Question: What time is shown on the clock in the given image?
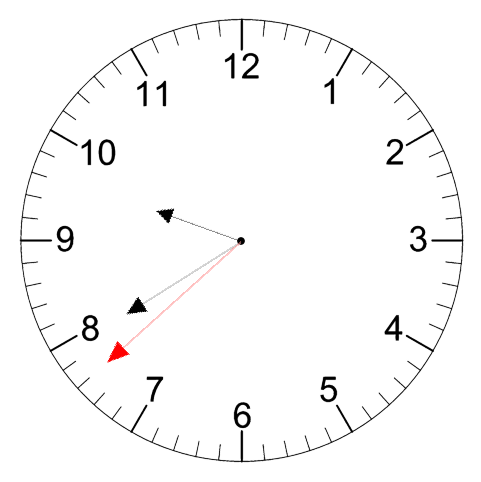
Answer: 09:39:38